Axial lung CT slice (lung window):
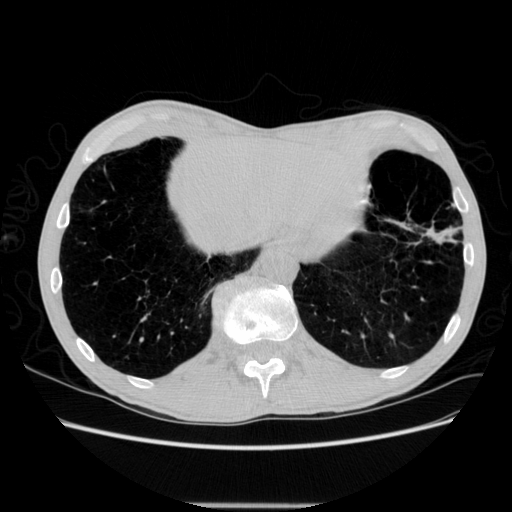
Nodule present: yes
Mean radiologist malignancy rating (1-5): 4